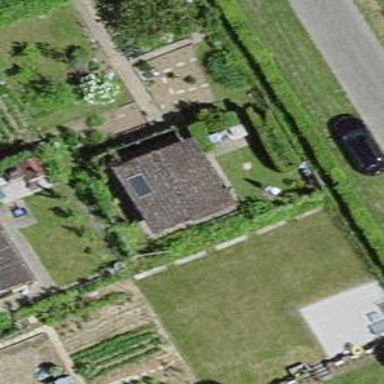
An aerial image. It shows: Allotment house.